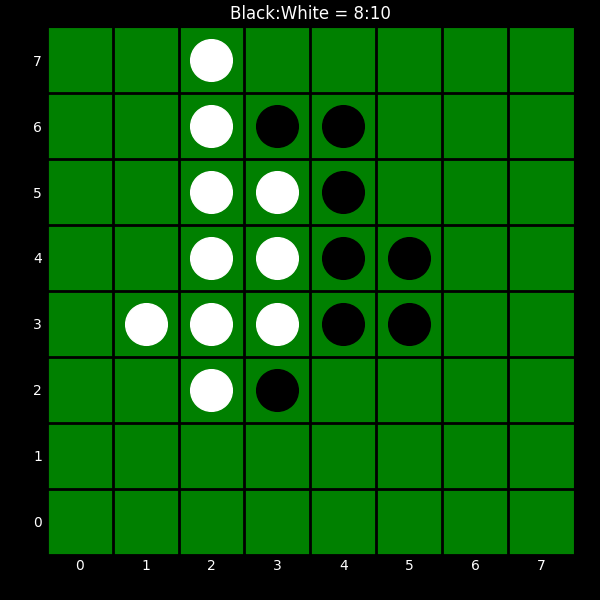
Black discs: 8
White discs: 10